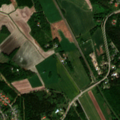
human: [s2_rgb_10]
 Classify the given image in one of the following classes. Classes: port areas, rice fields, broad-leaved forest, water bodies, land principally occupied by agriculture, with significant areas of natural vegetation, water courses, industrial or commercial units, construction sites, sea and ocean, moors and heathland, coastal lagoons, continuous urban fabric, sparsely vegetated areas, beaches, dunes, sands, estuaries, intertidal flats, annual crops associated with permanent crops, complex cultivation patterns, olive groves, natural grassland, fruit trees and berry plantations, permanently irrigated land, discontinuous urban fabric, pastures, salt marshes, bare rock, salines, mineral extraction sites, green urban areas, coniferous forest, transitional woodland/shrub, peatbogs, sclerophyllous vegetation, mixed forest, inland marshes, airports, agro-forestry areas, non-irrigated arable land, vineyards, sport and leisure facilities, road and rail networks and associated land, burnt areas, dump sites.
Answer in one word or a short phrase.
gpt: discontinuous urban fabric, non-irrigated arable land, land principally occupied by agriculture, with significant areas of natural vegetation, mixed forest